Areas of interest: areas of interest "Library"
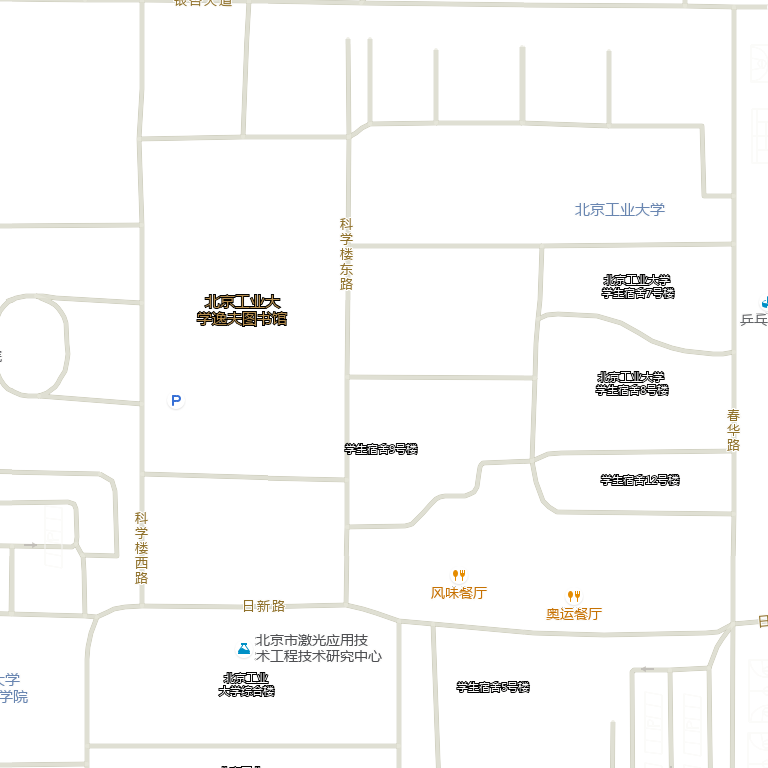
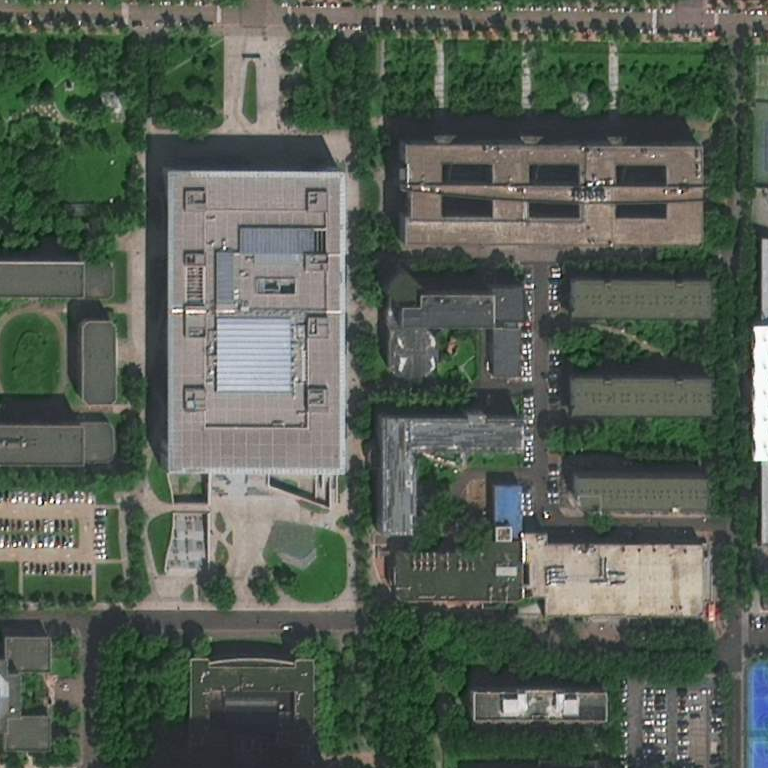